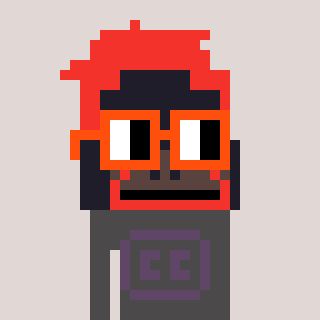
a pixel art character with square orange glasses, a orangutan-shaped head and a grayscale-colored body on a warm background